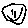
Label: smiley face